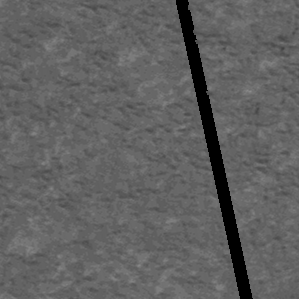
Label: frost